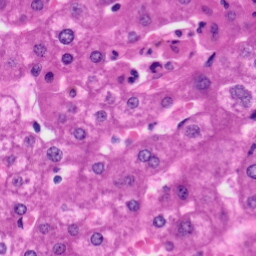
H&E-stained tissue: Liver